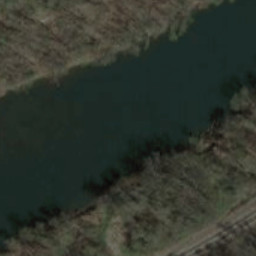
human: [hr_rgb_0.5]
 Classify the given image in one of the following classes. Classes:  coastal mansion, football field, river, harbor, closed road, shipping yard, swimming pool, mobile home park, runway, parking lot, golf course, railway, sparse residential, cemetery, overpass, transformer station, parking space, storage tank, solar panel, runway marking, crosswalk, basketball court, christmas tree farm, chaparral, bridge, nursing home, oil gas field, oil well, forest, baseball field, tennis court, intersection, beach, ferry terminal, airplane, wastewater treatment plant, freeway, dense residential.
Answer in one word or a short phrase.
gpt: river